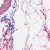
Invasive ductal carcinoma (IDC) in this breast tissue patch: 0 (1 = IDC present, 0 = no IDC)